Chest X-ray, AP view. Patient: 42 years old, sex M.
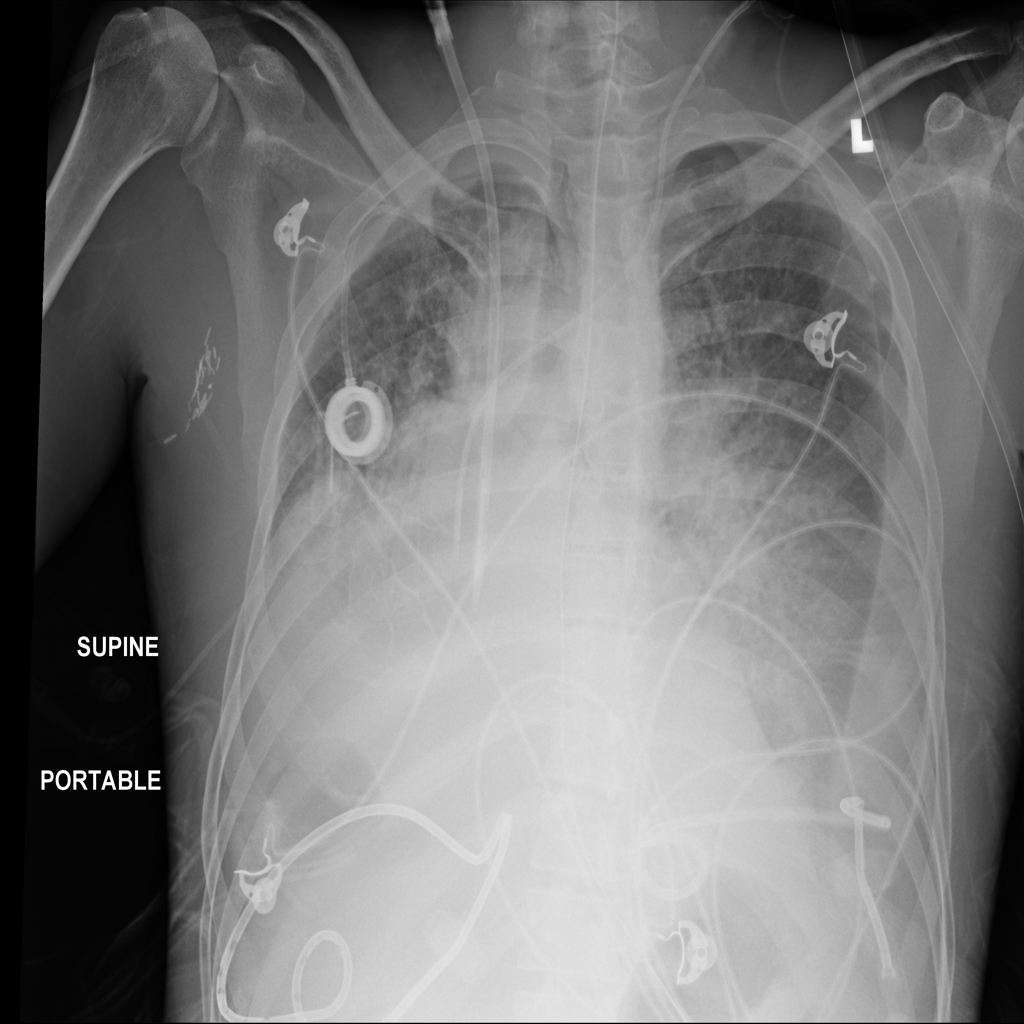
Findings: Atelectasis, Effusion, Emphysema, Infiltration